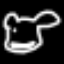
Label: frog